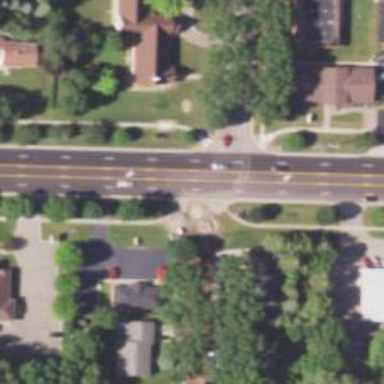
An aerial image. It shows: Secondary road with asphalt surface.